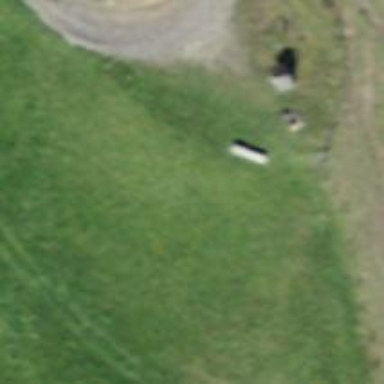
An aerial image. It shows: Bench.